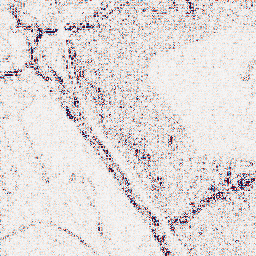
Category: wavelet
Decomposition family: wavelet_dwt
Decomposition parameters: wavelet: db4
level: 1
Upsampling method: cubic_mitchell
Upsampling parameters: scale: 4
Upsampling scale: 4